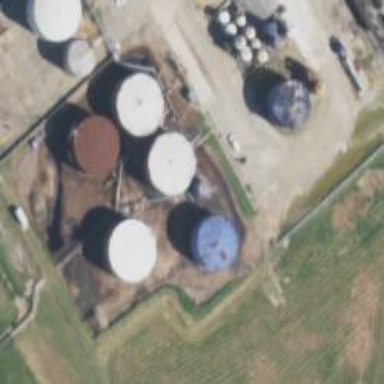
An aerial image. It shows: Storage tank that is man-made.